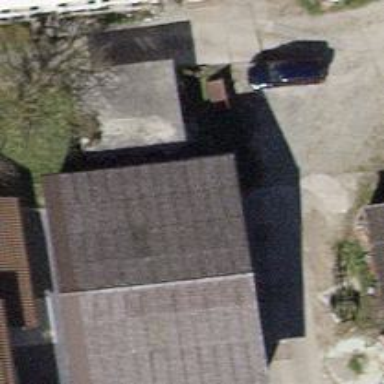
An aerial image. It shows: Detached building with gabled roof.